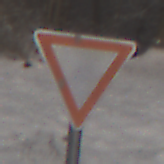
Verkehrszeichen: VorfahrtGewaehren
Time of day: MorningAfternoon
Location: Outdoor (Nature)
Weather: PartlyCloudy
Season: Winter
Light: Natural